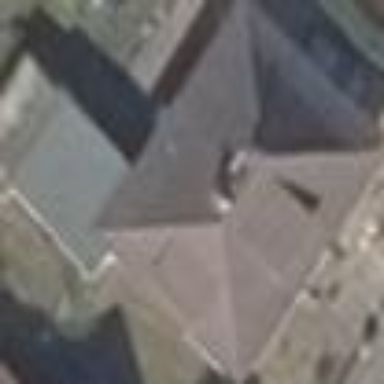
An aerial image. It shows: Detached building with hipped roof.